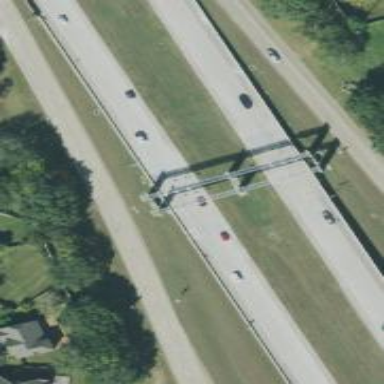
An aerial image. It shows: Toll gantry on the road.